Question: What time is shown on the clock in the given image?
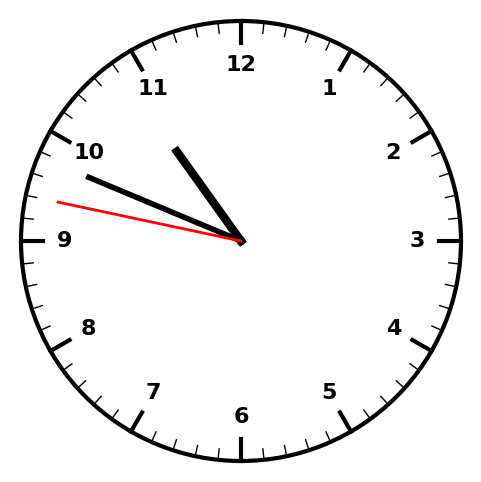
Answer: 10:48:47